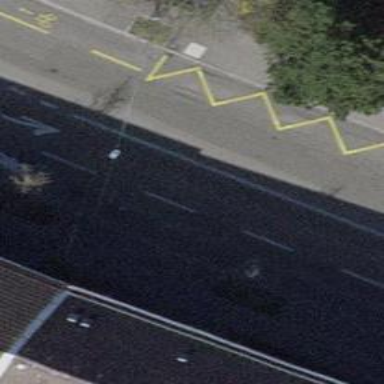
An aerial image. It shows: Bus stop with stop position for public transport.